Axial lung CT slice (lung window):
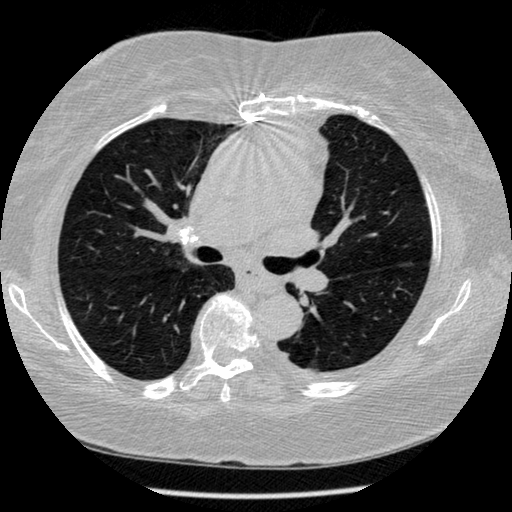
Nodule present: no